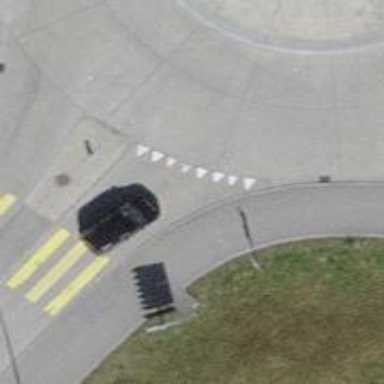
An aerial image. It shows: Secondary road with asphalt surface.